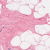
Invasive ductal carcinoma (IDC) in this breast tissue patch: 0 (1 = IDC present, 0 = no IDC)